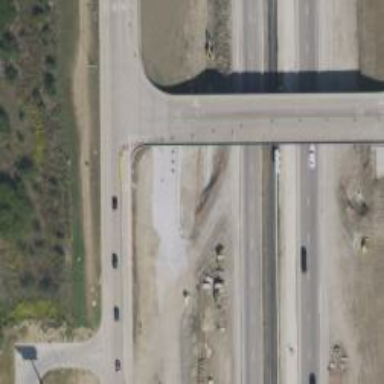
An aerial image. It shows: Secondary link road with bridge.